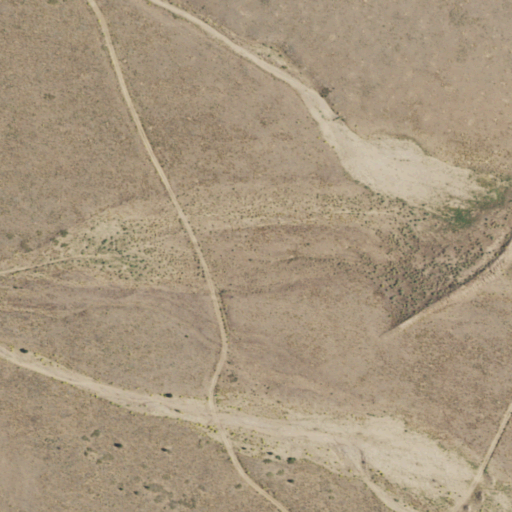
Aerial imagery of valley in Colorado named Proffit Gulch containing grassland and shrub